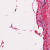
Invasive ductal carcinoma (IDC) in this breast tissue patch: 0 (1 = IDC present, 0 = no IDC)